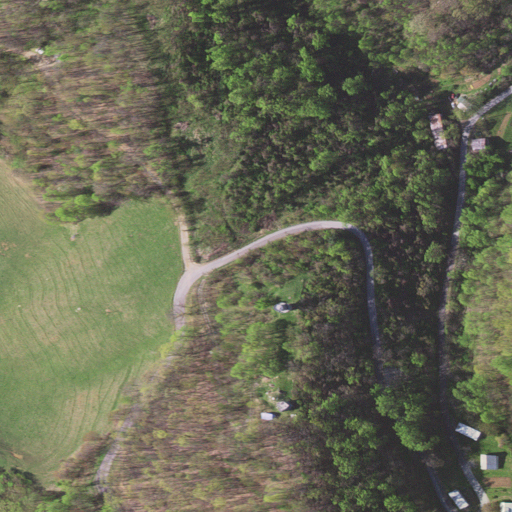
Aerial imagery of gap in Virginia named Wades Gap containing deciduous forest, open development, pasture, low intensity development, grassland, and high intensity development